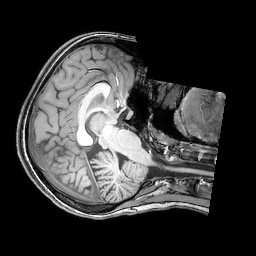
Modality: T1w
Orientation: axial